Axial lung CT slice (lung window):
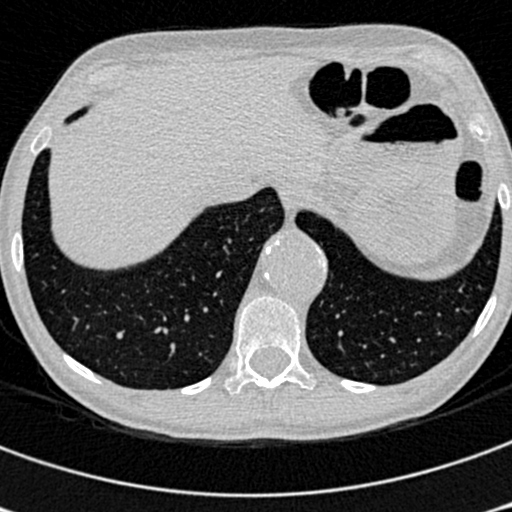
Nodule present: no